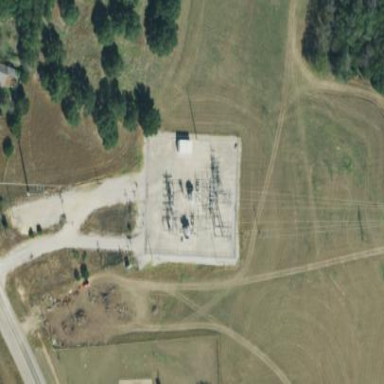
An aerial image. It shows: Distribution substation surrounded by fence.